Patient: sex M, age 29
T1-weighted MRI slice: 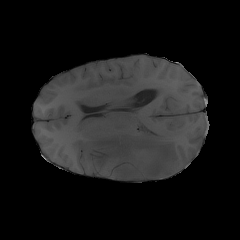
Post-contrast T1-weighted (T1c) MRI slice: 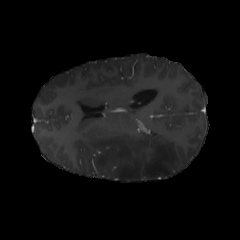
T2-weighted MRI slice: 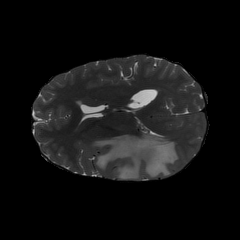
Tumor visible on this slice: yes
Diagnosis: Astrocytoma, IDH-mutant
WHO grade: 4